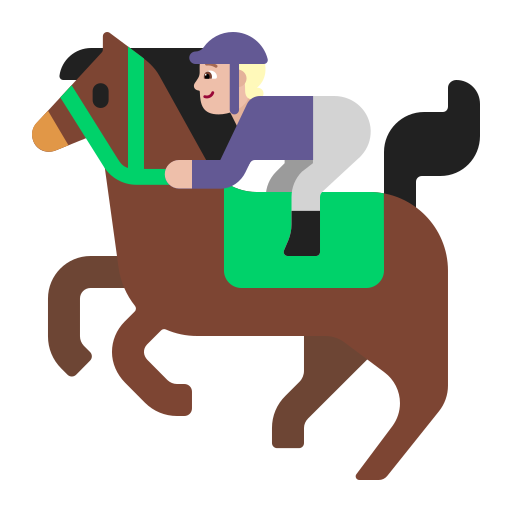
horse racing flat  light